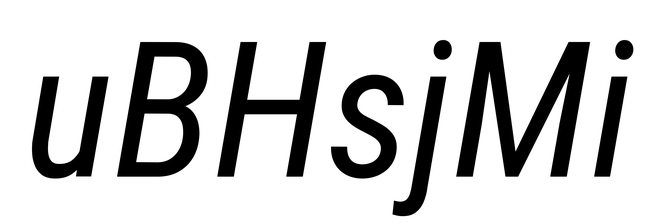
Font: Roboto-Italic_Condensed_Italic